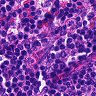
Metastatic tissue present: no